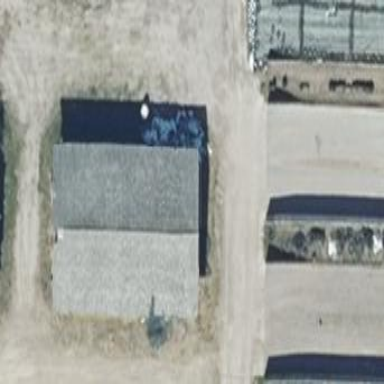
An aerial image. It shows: Gabled grey roof on farm auxiliary building. The roof is oriented along the length of the structure.